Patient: sex M, age 57
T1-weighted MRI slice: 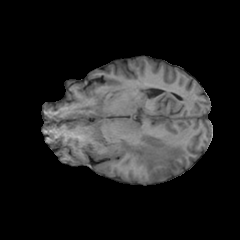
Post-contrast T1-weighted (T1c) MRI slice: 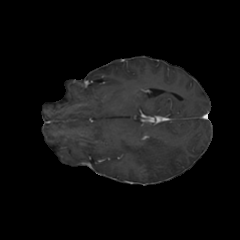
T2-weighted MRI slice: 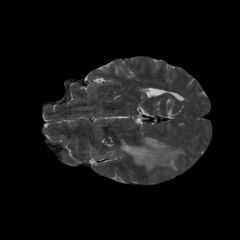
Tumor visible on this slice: yes
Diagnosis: Glioblastoma, IDH-wildtype
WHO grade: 4